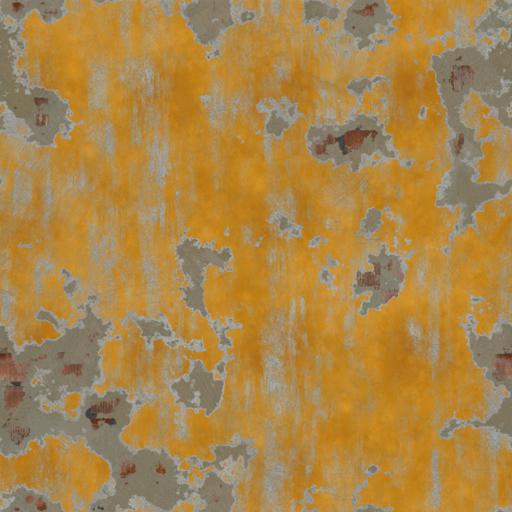
Tags: brick bricks broken old orange paint painted plaster wall yellow